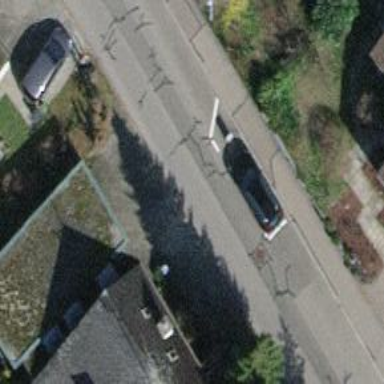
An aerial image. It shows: Chicane for traffic calming.